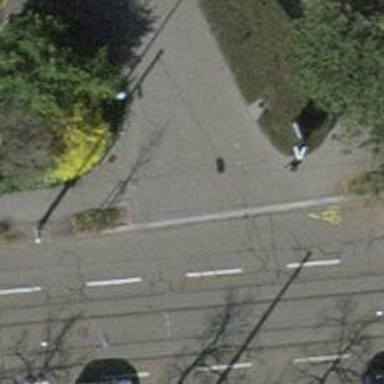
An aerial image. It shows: Unmarked crossing with traffic calming table.